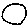
Label: circle